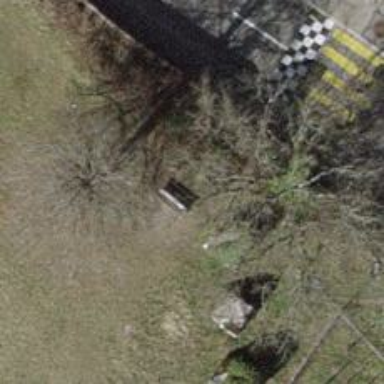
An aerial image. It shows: Brown bench in the vicinity.